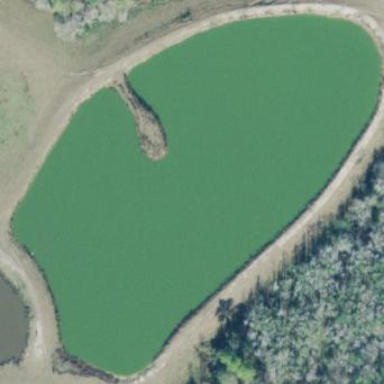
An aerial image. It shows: Peaceful pond surrounded by nature.